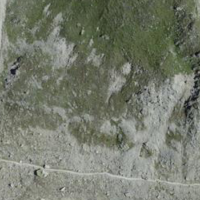
EUNIS habitat code: 48
Species observed at this site:
Jacobaea incana
Sedum alpestre